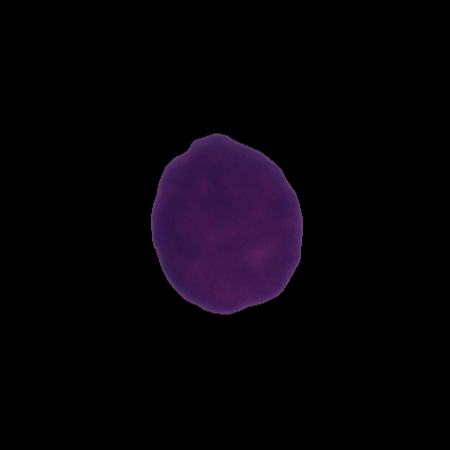
Label: healthy